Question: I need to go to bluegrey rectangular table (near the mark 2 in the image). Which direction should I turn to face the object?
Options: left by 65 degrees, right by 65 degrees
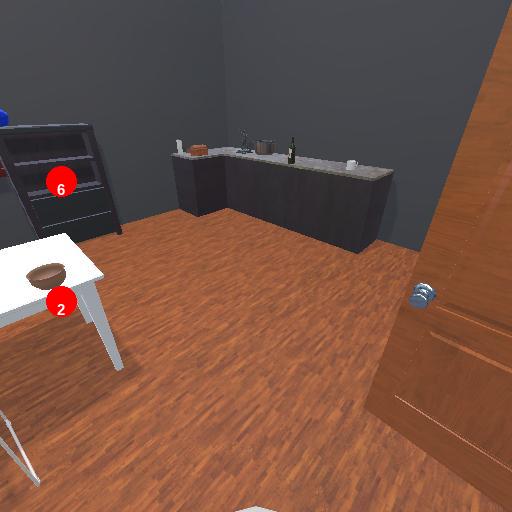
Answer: left by 65 degrees